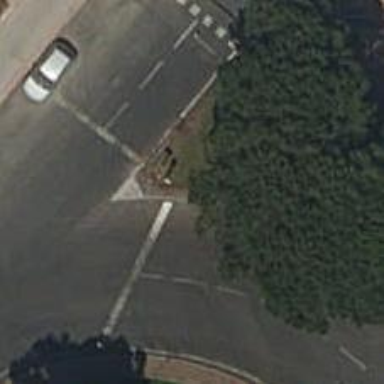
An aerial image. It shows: Road with traffic signals.